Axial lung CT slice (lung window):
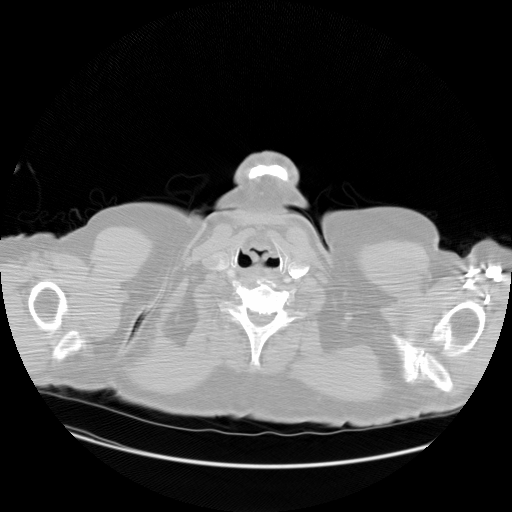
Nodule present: no